Current action and preconditions to check: path_clear

Your task: For each precondition in the list above, predict whether it will hold at this action.

Consider the current scene as observed from the mobile robot's camera, and analyze the predicted future states of all dynamic agents (e.g., people, animals, vehicles, or any moving entities) within the NEXT SECOND.

IMPORTANT: Only answer "very likely" if you are absolutely certain—based on strong, clear evidence—that a dynamic agent will violate the precondition in the predicted future state. Do NOT answer "very likely" for unlikely, ambiguous, or low-probability risks.

Ask yourself for each precondition: Is there a high probability, with clear and convincing evidence, that the predicted future states of any dynamic agent will interfere with the predicted future state of the currently executing action within the NEXT SECOND, causing that precondition to fail?

Assess the risk level based on these predictions. Use "likely" or "very likely" if motions create a clear risk of interference.

Use "neutral" or "improbable" if agents are nearby but their predicted paths are clearly diverging or non-conflicting.

Failure Risk Categories: "very improbable", "improbable", "neutral", "likely", "very likely"

Answer Format: Output ONLY the probability_of_failure value from these categories: "very improbable", "improbable", "neutral", "likely", "very likely"

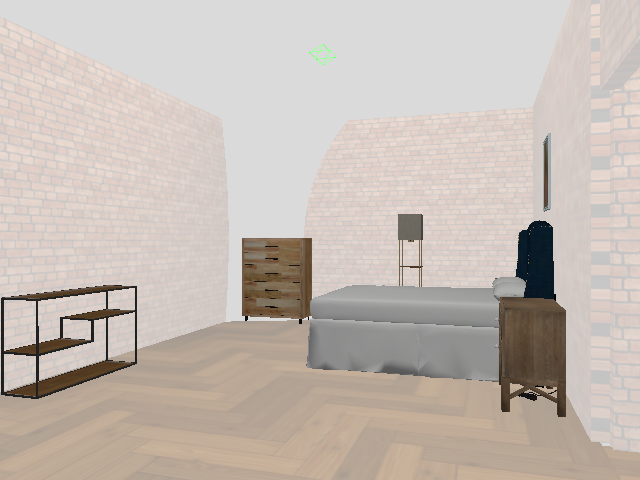

Answer: very improbable